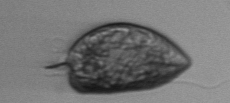
Label: Prorocentrum_micans